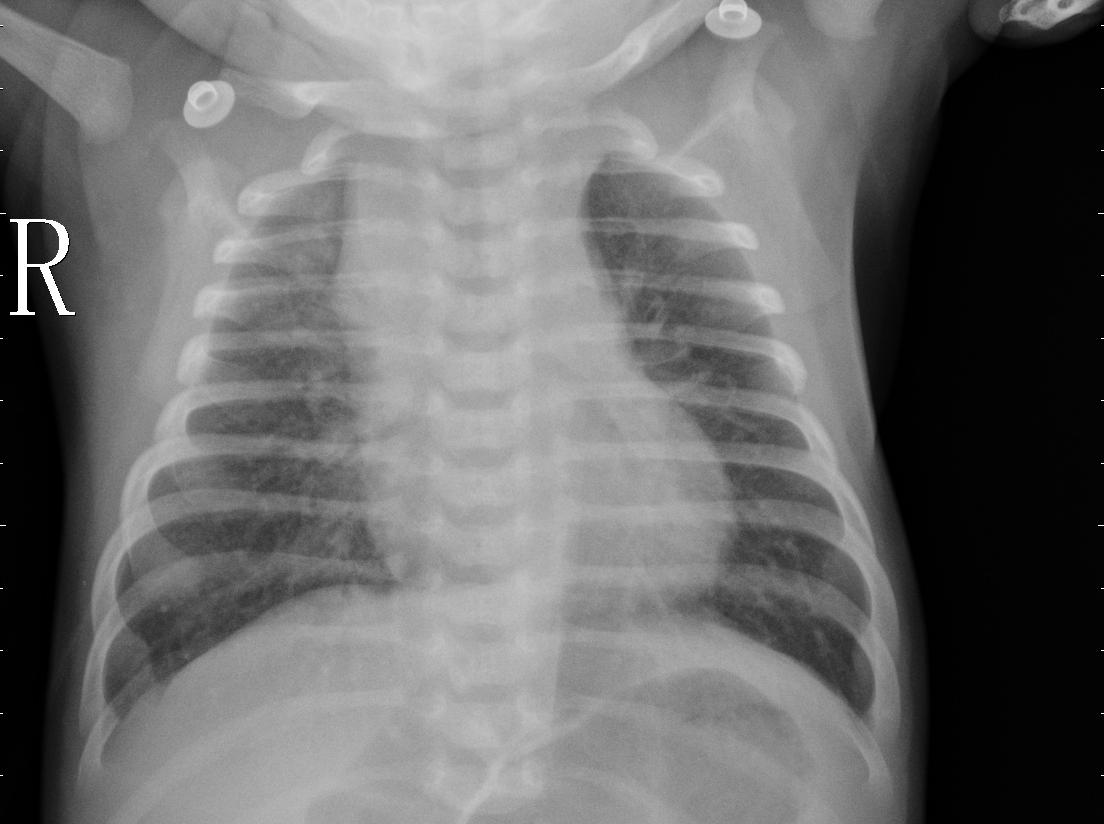
Diagnosis: PNEUMONIA